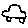
Label: car